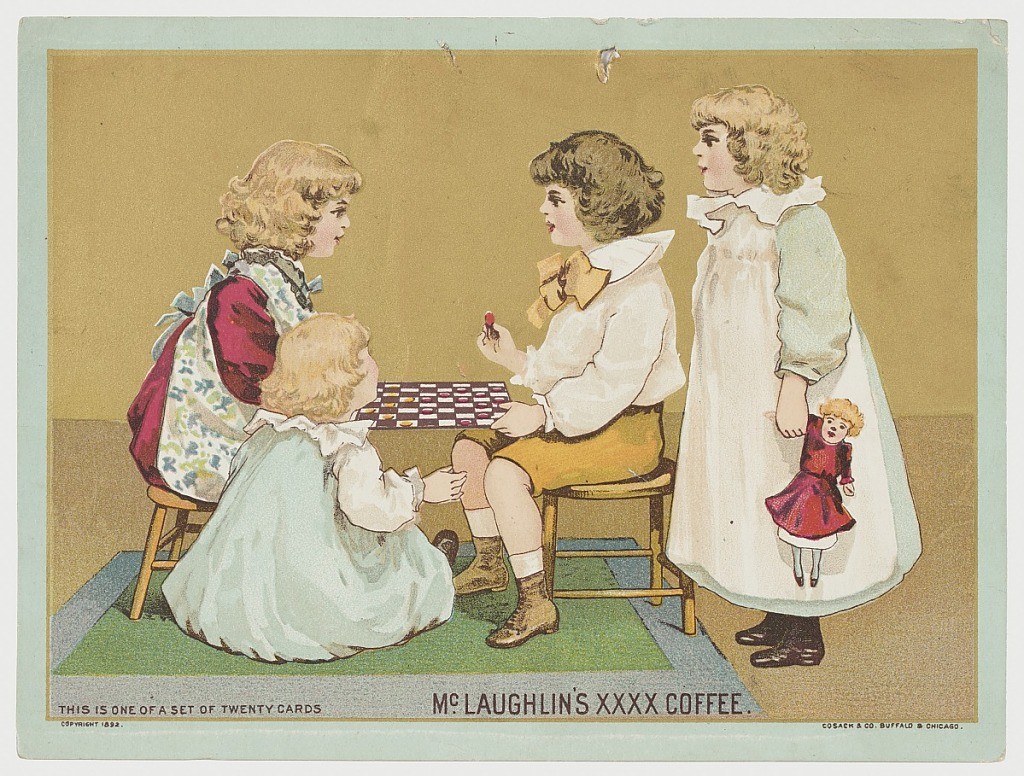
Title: Advertisement for McLaughlin's Coffee from the Children's Scenes and Life Series
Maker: Cosack & Co., Buffalo, New York, USA
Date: ca. 1892
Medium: Lithograph on paper
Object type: Trade card
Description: Horizontal rectangle. Scene of a group of children; a boy and girl seated on turned wooden stools playing checkers while two other girls watch.  Their play area is atop a green carpet with blue border.  The interior space is divided into two planes: a flat mushroom brown color for the floor and a pale mustard yellow to indicate the walls.  The children all have fair complexions and are neatly scrubbed wearing gowns and pinafores, while the boy wears yellow knee breeches, a white shirt with yellow bow, and matching boots. The girl at right carries a doll wearing a red dress.